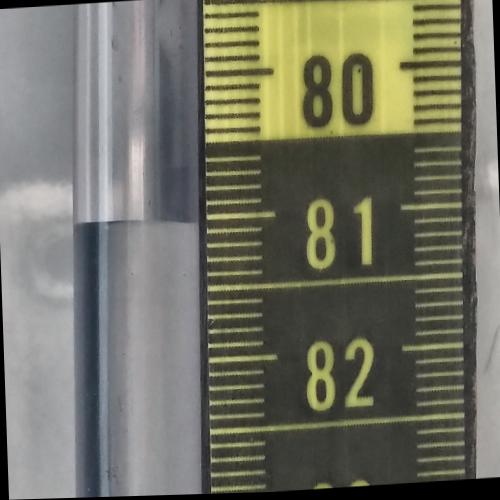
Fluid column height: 81.1 cm